Question: I have times in seconds since the start of the Unix epoch. I would like to plot them on a 24 hour clock. My effort so far is
'''
from __future__ import division
import matplotlib.pyplot as plt
import numpy as np
angles = 2*np.pi*np.random.randint(0,864000,100)/86400
ax = plt.subplot(111, polar=True)
ax.scatter(angles, np.ones(100)*1)
plt.show()
'''
This gives the following

However, it's not exactly what I would like.
- - - '0.2, 0.4, ...'-
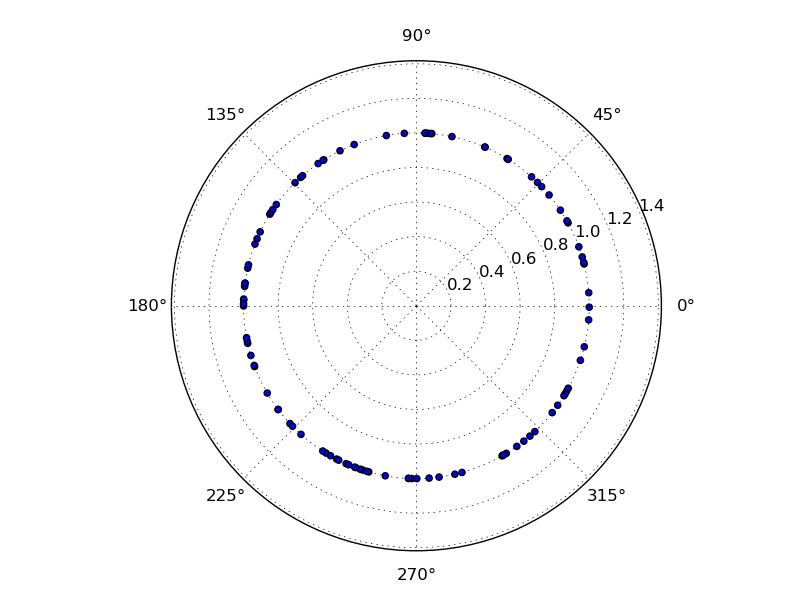
Answer: '''
from __future__ import division
import matplotlib.pyplot as plt
import numpy as np
from numpy import pi
angles = 2*pi*np.random.randint(0,864000,100)/86400
ax = plt.subplot(111, polar=True)
ax.scatter(angles, np.ones(100)*1)
# suppress the radial labels
plt.setp(ax.get_yticklabels(), visible=False)
# set the circumference labels
ax.set_xticks(np.linspace(0, 2*pi, 24, endpoint=False))
ax.set_xticklabels(range(24))
# make the labels go clockwise
ax.set_theta_direction(-1)
# place 0 at the top
ax.set_theta_offset(pi/2.0)
# plt.grid('off')
# put the points on the circumference
plt.ylim(0,1)
plt.show()
'''

Or, to make better use of the face of the clock, you could replace the 'scatter' plot with a 'bar' plot (inspiration for this came from <URL>:
'''
# ax.scatter(angles, np.ones(100)*1, marker='_', s=20)
ax.bar(angles, np.full(100, 0.9), width=0.1, bottom=0.0, color='r', linewidth=0)
'''

Or, to make the bars look more like ticks, you could set 'bottom=0.89':
'''
ax.bar(angles, np.full(100, 0.9), width=0.05, bottom=0.89, color='r', linewidth=0)
'''